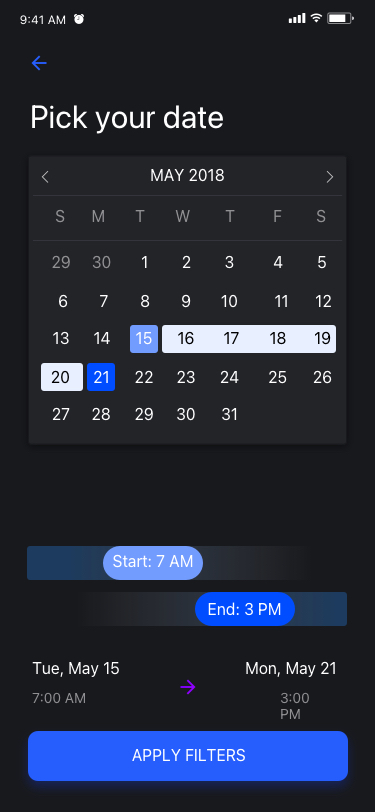
Text in this UI design:
MAY 2018
S
29
6
13
20
27
M
30
7
14
21
28
T
1
8
15
22
29
W
2
9
16
23
30
T
3
10
17
24
31
F
4
11
18
25
S
5
12
19
26
UI Text/Heading/H4/Hightlight
Pick your date
APPLY FILTERS
Tue, May 15
7:00 AM
End: 3 PM
Start: 7 AM
Mon, May 21
3:00 PM
9:41 AM